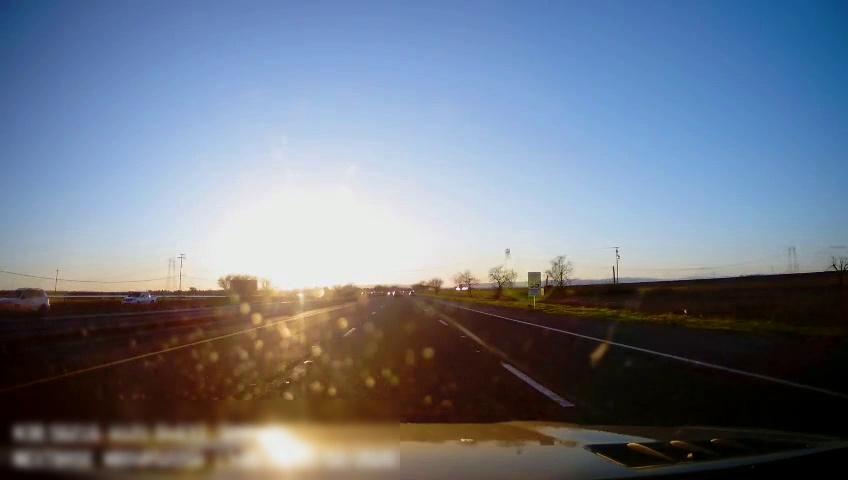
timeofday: Day
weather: Sunny
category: Drivable Space
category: Vehicles | SUV
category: Vehicles | Truck
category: Lanes | Alternate Lane
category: Lanes | Current Lane
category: Lanes | Current Lane
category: Lanes | Alternate Lane
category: Traffic | Signs